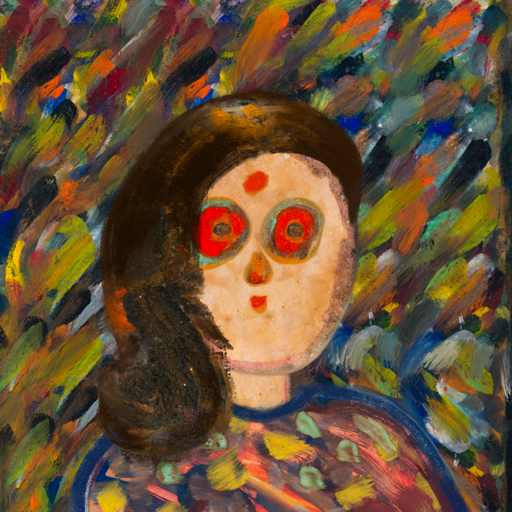
Background: An_Impression, Head And Neck Front: Childish, Face Front: Sisters, Bust: Mother_And_Son_Mother, Hair Front: Gypsy_Queen, Head Accessory: Blank, Second Necklace: Blank, Necklace: Blank, Baby: Blank